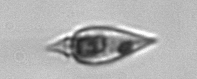
Label: Amphidinium